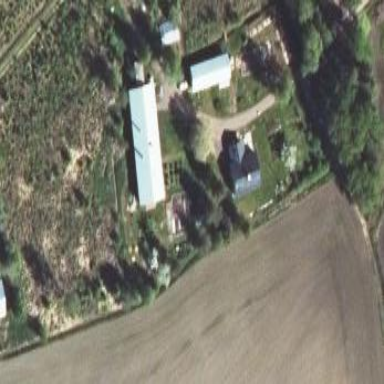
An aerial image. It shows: Farmyard area.